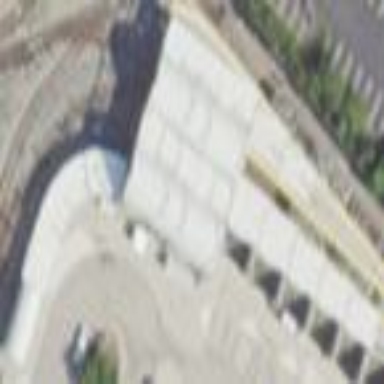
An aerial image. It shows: Train station building with round-shaped roof. The station also has bicycle parking available.